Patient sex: F
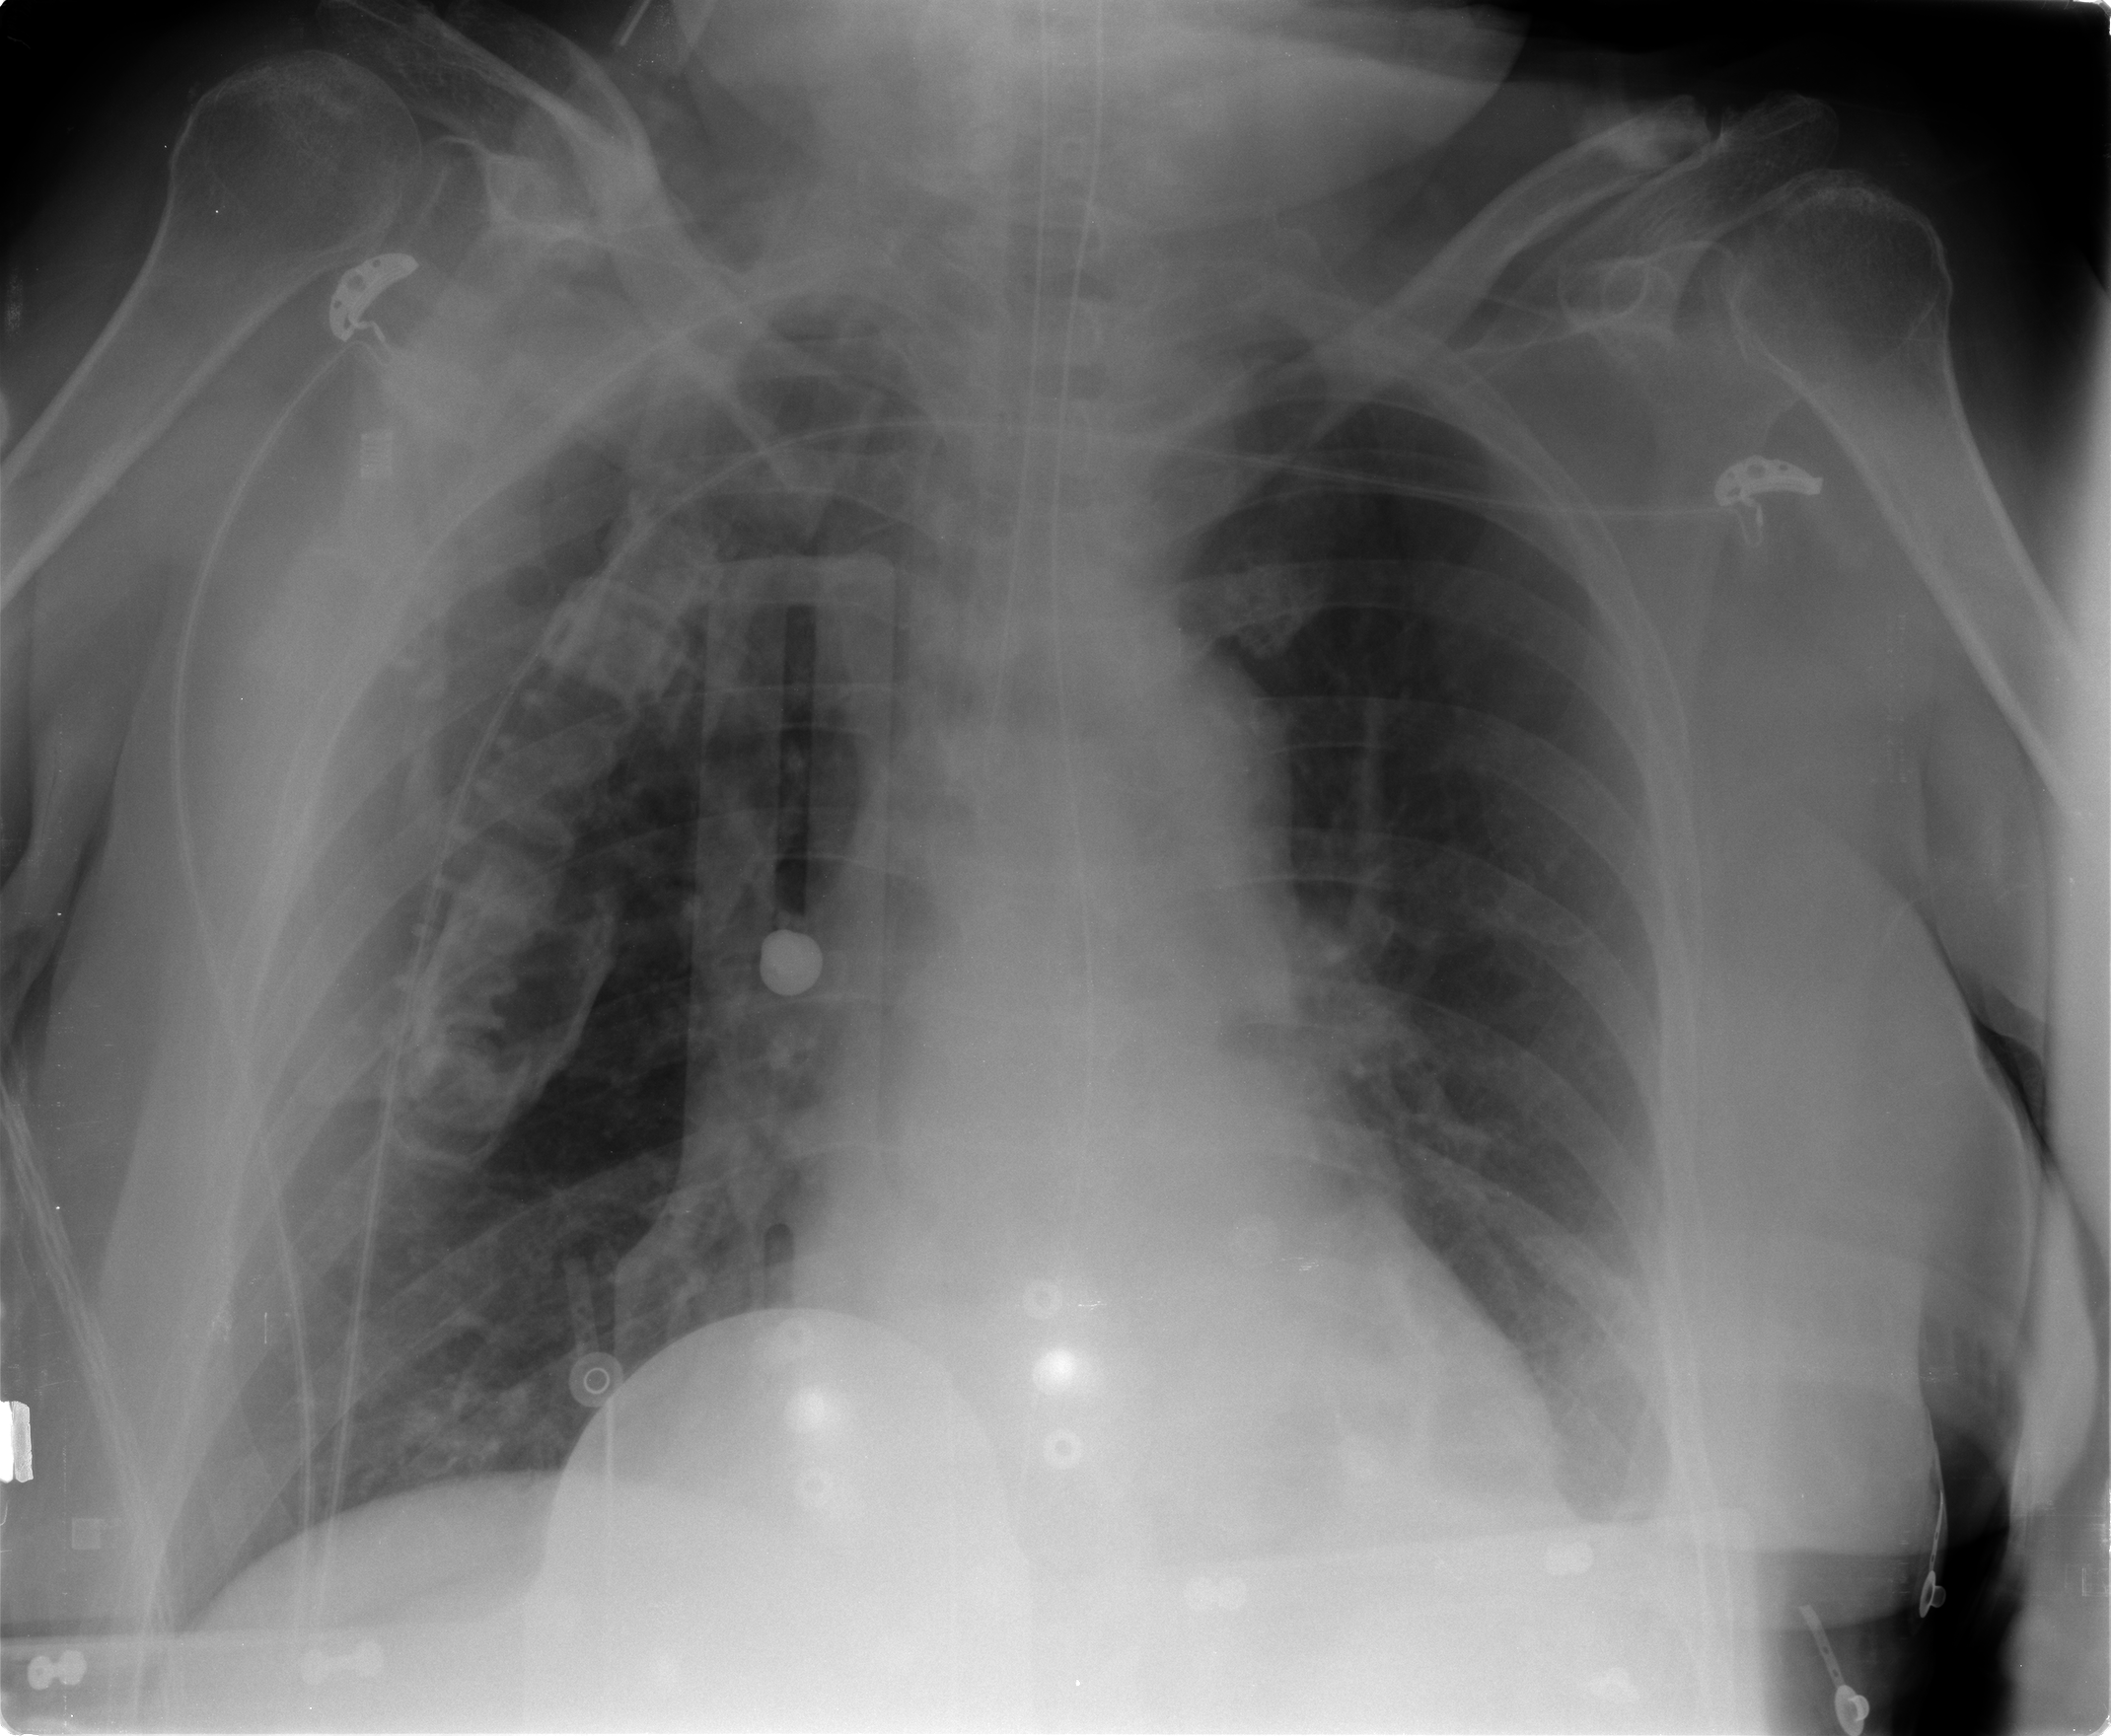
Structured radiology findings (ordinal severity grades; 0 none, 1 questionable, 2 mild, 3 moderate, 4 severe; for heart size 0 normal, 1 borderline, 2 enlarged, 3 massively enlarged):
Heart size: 0
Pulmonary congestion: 2
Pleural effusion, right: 0
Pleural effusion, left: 0
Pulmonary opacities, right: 0
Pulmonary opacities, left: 0
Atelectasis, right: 2
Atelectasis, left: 2